Question: Count the number of objects in the diagram.
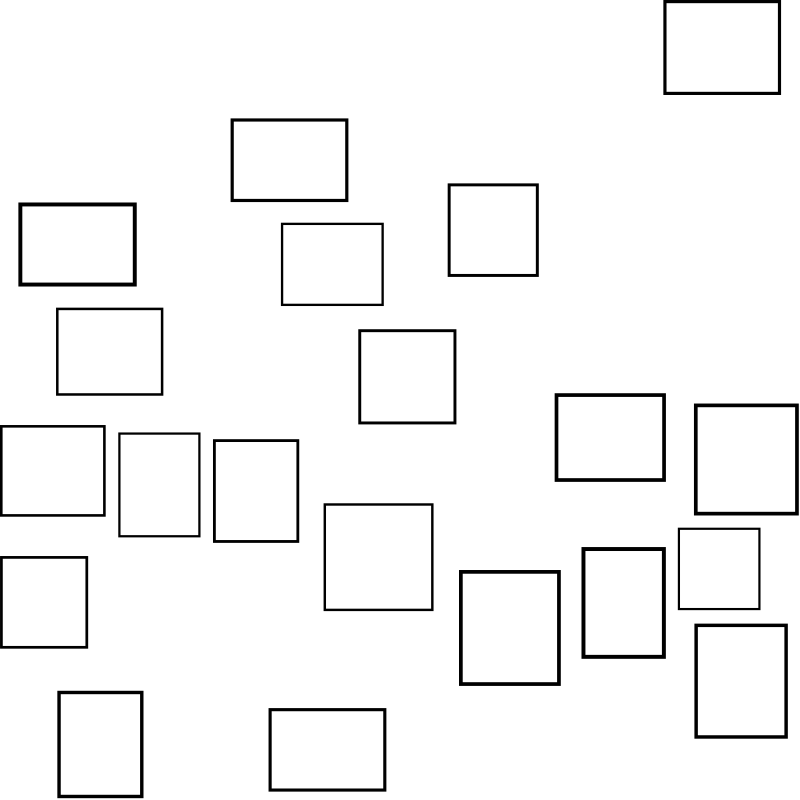
Answer: 20